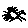
Label: sun